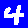
Digit: 4